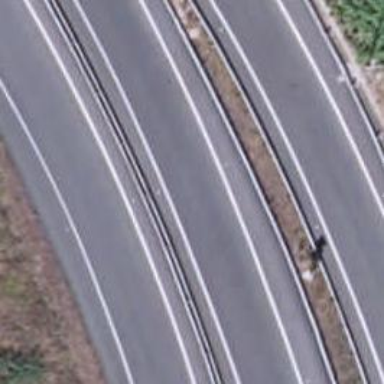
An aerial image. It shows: Motorway link.